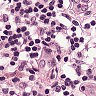
Metastatic tissue present: no